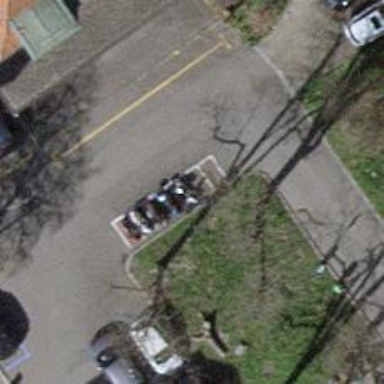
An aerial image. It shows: Bicycle parking area.